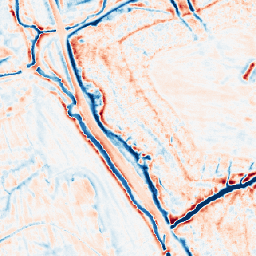
Category: edge_preserving
Decomposition family: bilateral
Decomposition parameters: d: 15
sigma_color: 100
sigma_space: 100
Upsampling method: area
Upsampling parameters: scale: 4
Upsampling scale: 4